Question: In Visual Studio 2013 I created a default ASP.NET Web API project. I changed nothing in the code. I created a default user with the /Register request. It works, I have a user in my membership database.
I'm now trying to get a token. I use REST Client, the Firefox add-on. Here is my request and the error:

I tryed with ", without " around password. What is wrong?
--- EDIT ---
If I remove Accept and Accept-Encoding I the request is called. My break point on ValidateClientAuthentication is called.
But I get another message: "error": "unsupported_grant_type"
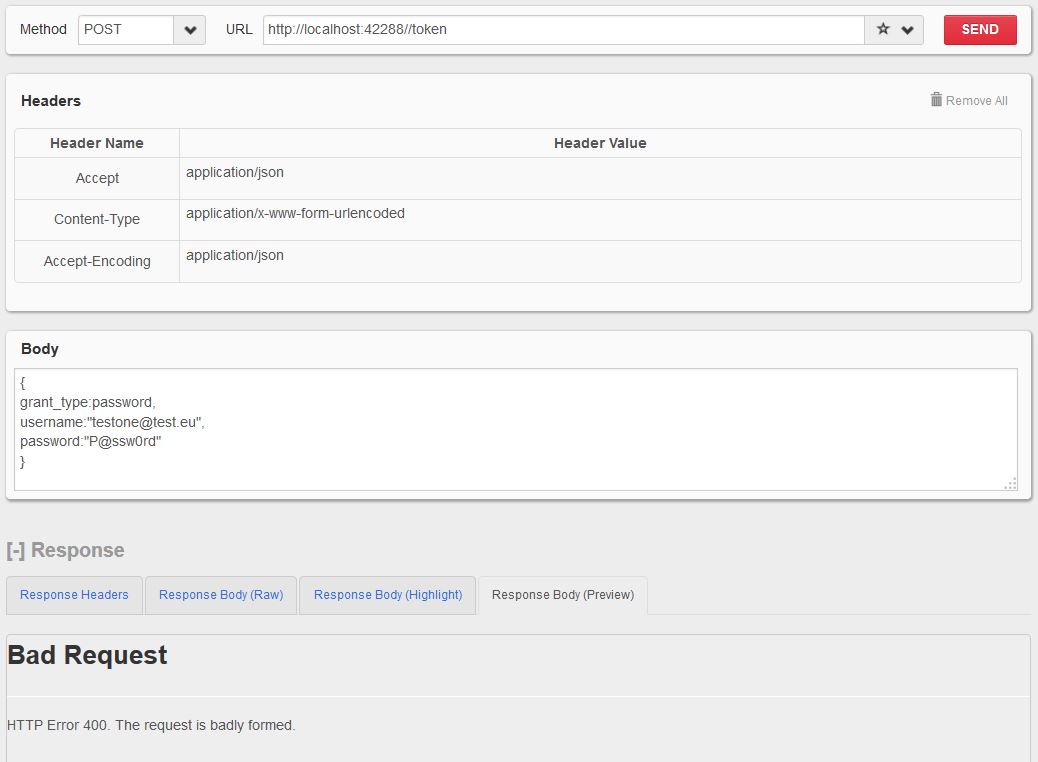
Answer: 1- The content-type must url encoded.
2- Since it is url encoded, you need to encode the request body, so it should be
'''
grant_type=password&username=yourusername&password=theuserpassword
'''
so you don't need to pass the request body as an object {},
Refer to this tutorial about Web API 2 with Individual user account
<URL>